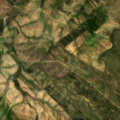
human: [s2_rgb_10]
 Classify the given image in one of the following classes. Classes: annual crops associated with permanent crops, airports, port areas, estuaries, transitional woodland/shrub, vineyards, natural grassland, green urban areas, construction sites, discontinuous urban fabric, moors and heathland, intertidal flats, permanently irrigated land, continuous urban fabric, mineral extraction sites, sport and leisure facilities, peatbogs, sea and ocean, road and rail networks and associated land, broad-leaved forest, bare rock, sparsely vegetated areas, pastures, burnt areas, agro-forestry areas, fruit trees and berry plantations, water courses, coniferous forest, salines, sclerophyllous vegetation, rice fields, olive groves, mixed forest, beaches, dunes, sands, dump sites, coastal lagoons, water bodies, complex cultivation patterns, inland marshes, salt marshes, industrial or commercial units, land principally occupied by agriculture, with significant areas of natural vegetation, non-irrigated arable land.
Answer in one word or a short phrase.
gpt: non-irrigated arable land, land principally occupied by agriculture, with significant areas of natural vegetation, sclerophyllous vegetation, transitional woodland/shrub